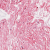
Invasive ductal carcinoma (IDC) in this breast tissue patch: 0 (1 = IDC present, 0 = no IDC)